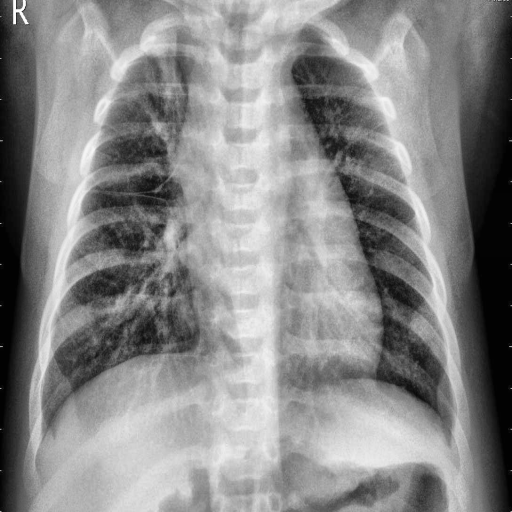
Finding: PNEUMONIA